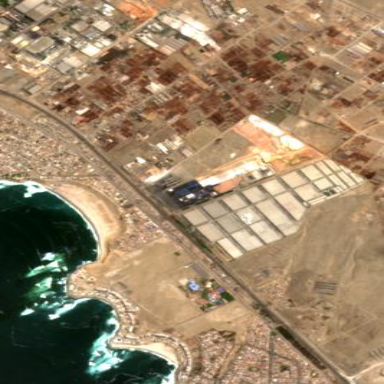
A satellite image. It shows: Industrial area featuring warehouse.